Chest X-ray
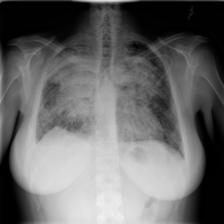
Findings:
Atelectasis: negative
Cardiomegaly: negative
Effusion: positive
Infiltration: positive
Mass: negative
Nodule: positive
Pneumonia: negative
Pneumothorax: negative
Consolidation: positive
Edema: negative
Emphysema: negative
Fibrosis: negative
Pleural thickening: negative
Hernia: negative